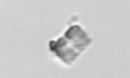
Label: Bacillariophyceae_morphotype1